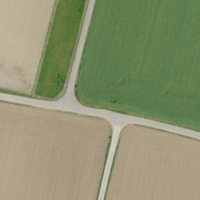
EUNIS habitat code: 52
Species observed at this site:
Corvus corone
Fulica atra
Lophophanes cristatus
Alcedo atthis
Anas platyrhynchos
Dendrocopos major
Passer domesticus
Buteo buteo
Passer montanus
Parus major
Erithacus rubecula
Milvus milvus
Dryocopus martius
Sitta europaea
Falco tinnunculus
Picus viridis
Motacilla alba